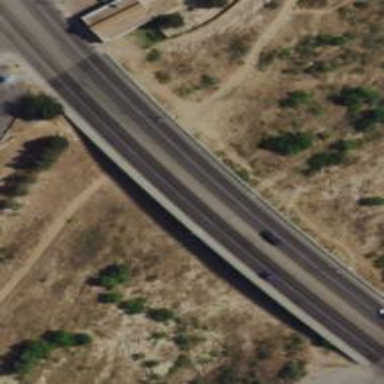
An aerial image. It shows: Trunk highway bridge.